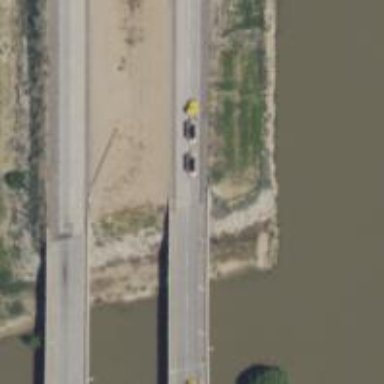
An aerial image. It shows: Motorway bridge.